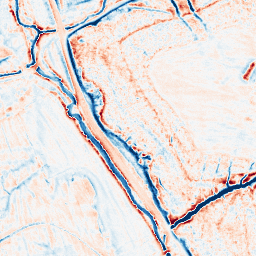
Category: edge_preserving
Decomposition family: anisotropic_diffusion
Decomposition parameters: iterations: 20
kappa: 10
gamma: 0.2
Upsampling method: quartic
Upsampling parameters: scale: 2
Upsampling scale: 2